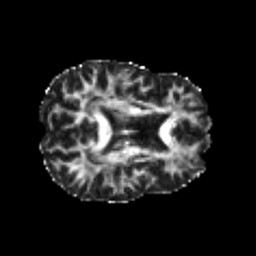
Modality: FA
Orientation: axial
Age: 26
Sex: male
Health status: healthy
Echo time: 0.074 s